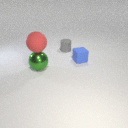
small blue rubber cube behind large green metal sphere